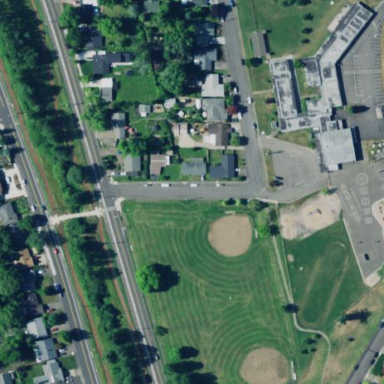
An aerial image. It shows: School.